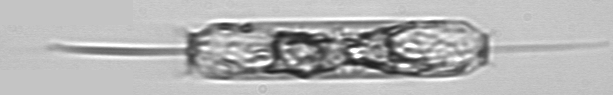
Label: Ditylum_brightwellii